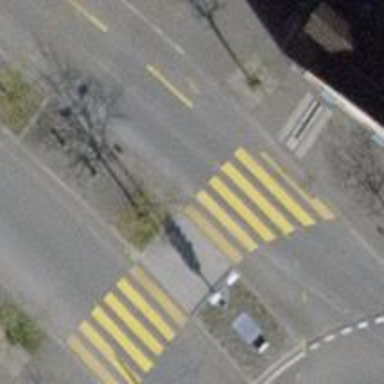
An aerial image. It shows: Uncontrolled zebra crossing with pedestrian island.